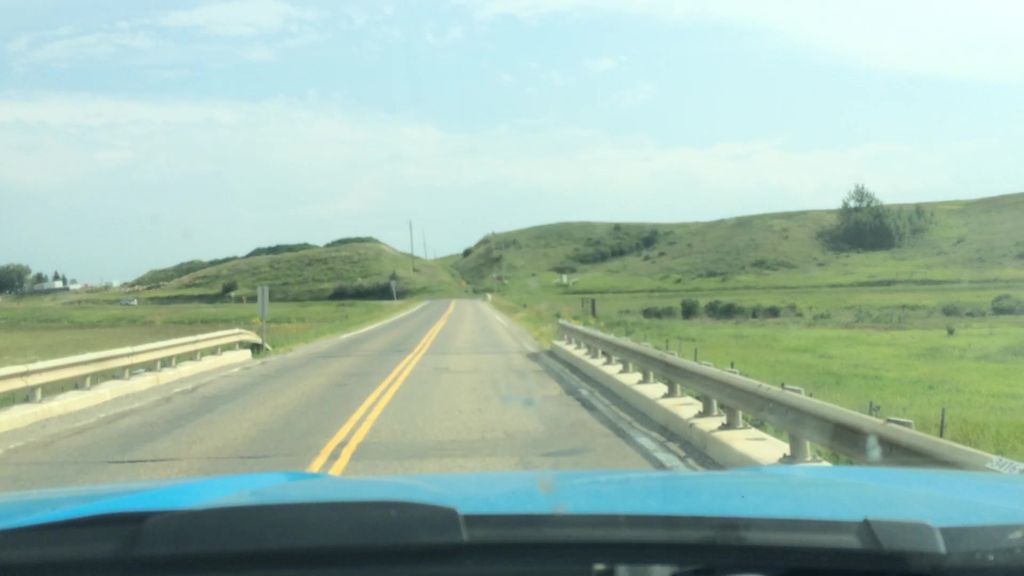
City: calgary